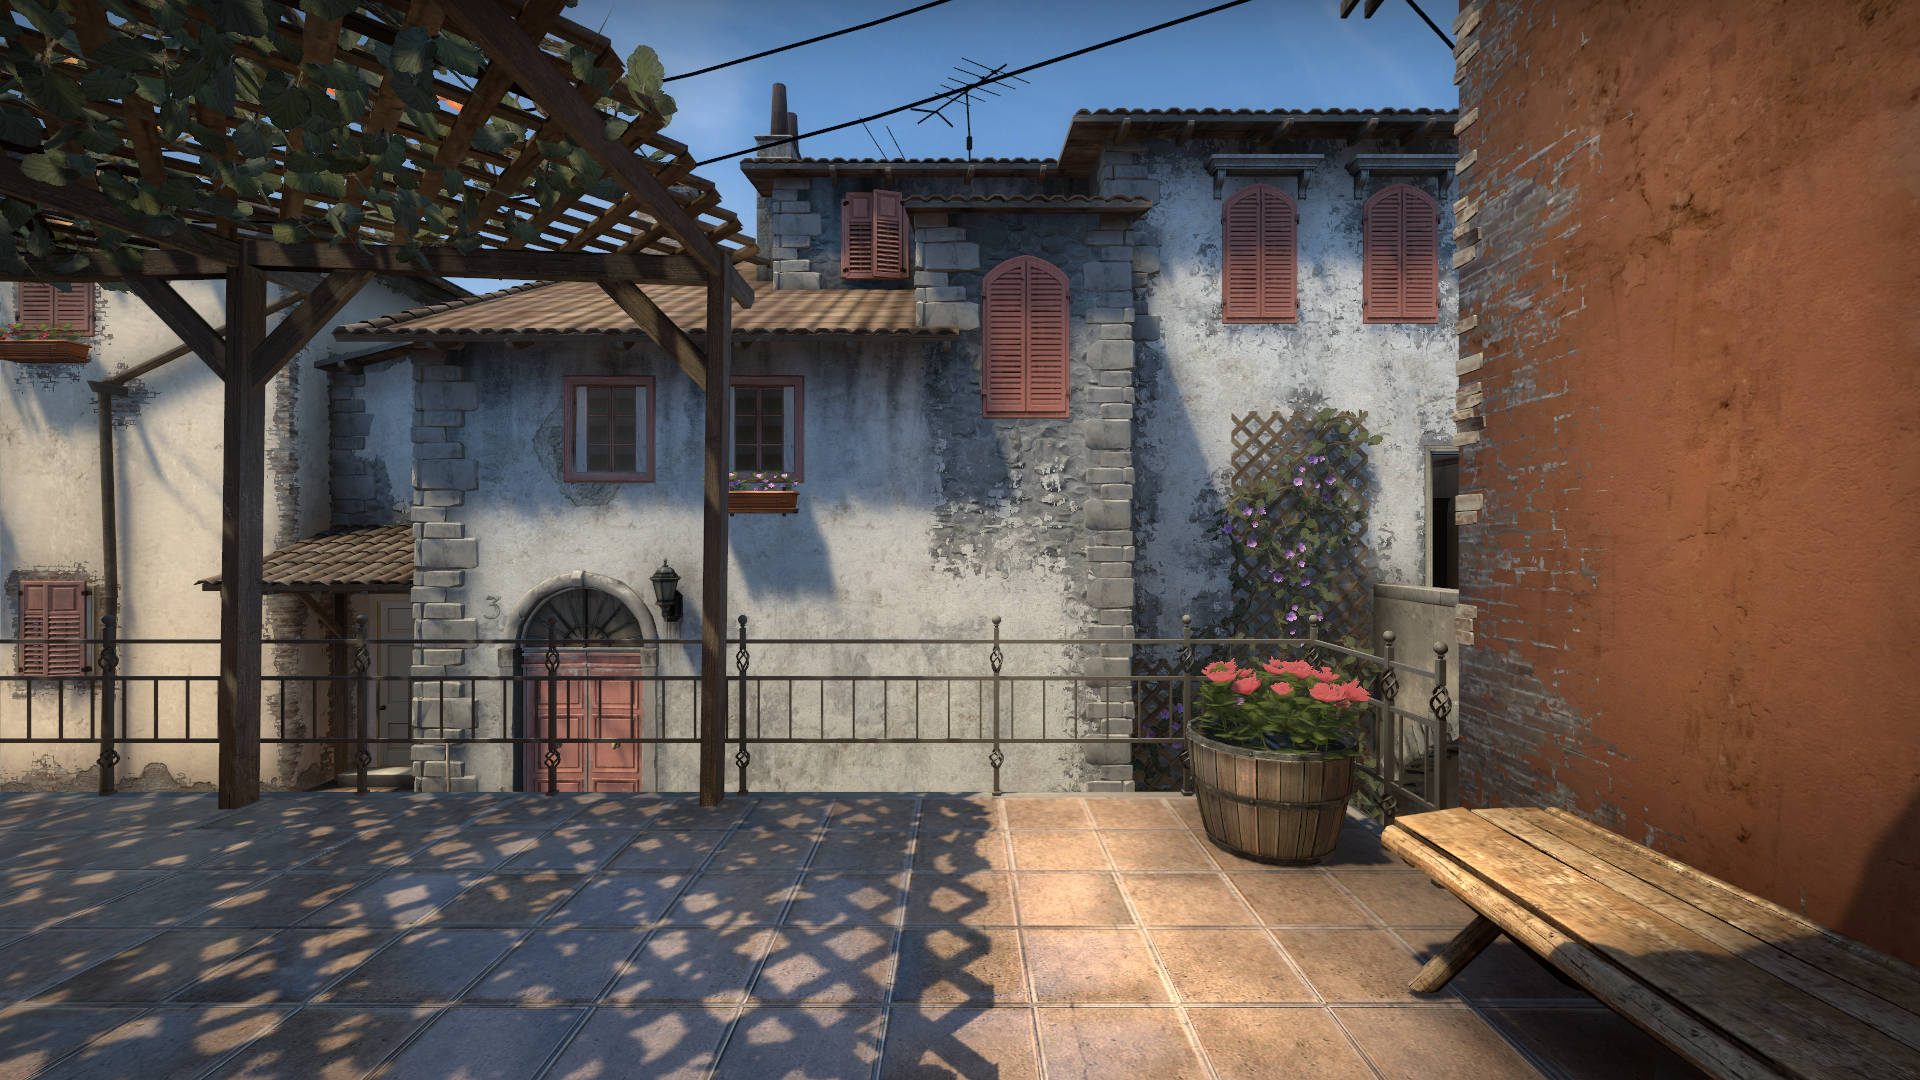
Map: de_inferno